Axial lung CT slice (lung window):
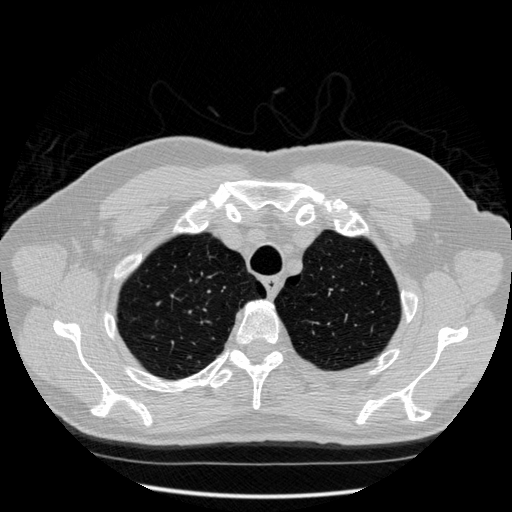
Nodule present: no